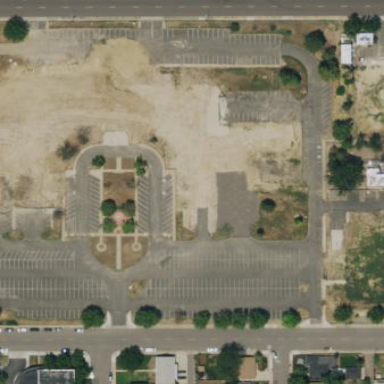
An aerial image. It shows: Abandoned commercial area.